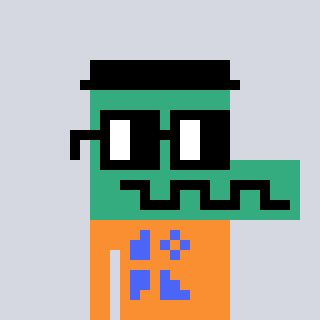
a pixel art character with square black glasses, a crocodile-shaped head and a orange-colored body on a cool background